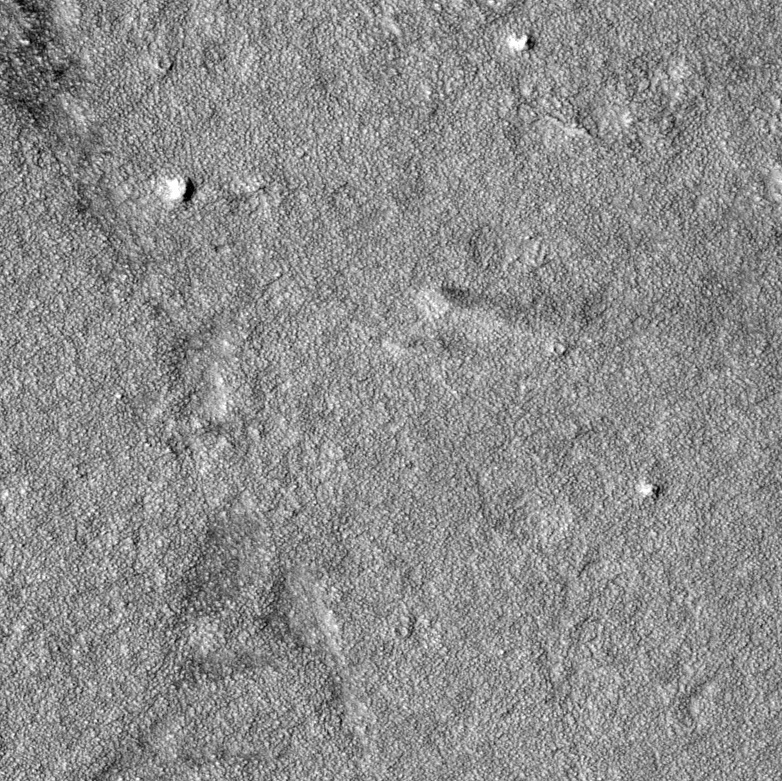
Label: dustdevil